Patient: sex F, age 62
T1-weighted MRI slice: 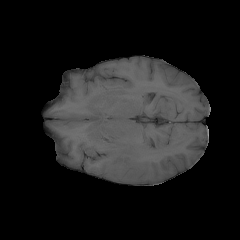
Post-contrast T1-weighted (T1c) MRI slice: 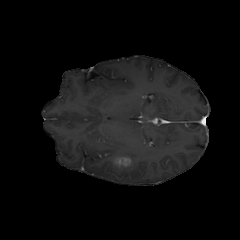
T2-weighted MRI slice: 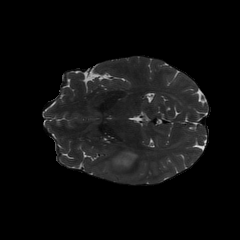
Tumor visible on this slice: yes
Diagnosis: Glioblastoma, IDH-wildtype
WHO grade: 4